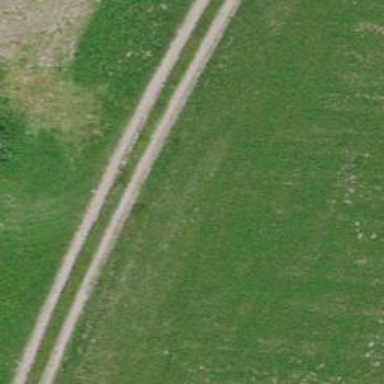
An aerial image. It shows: Track road with grass surface.